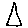
Label: triangle